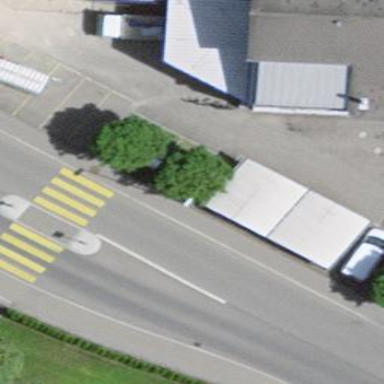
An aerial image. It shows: View of roof of building.